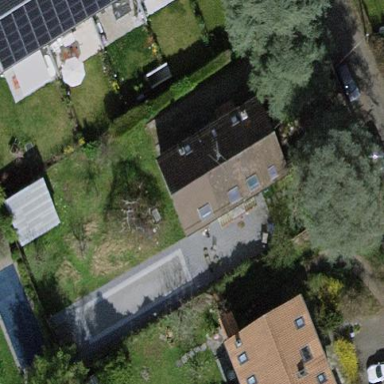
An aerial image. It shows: Garden enclosed by fence.